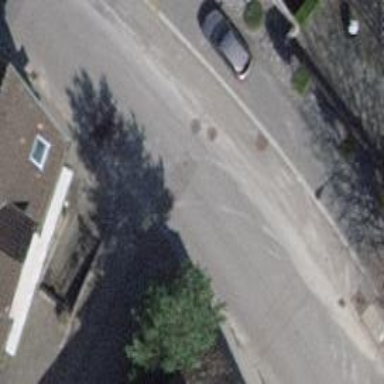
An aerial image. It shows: Unmarked crossing on footway.